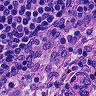
Metastatic tissue present: no